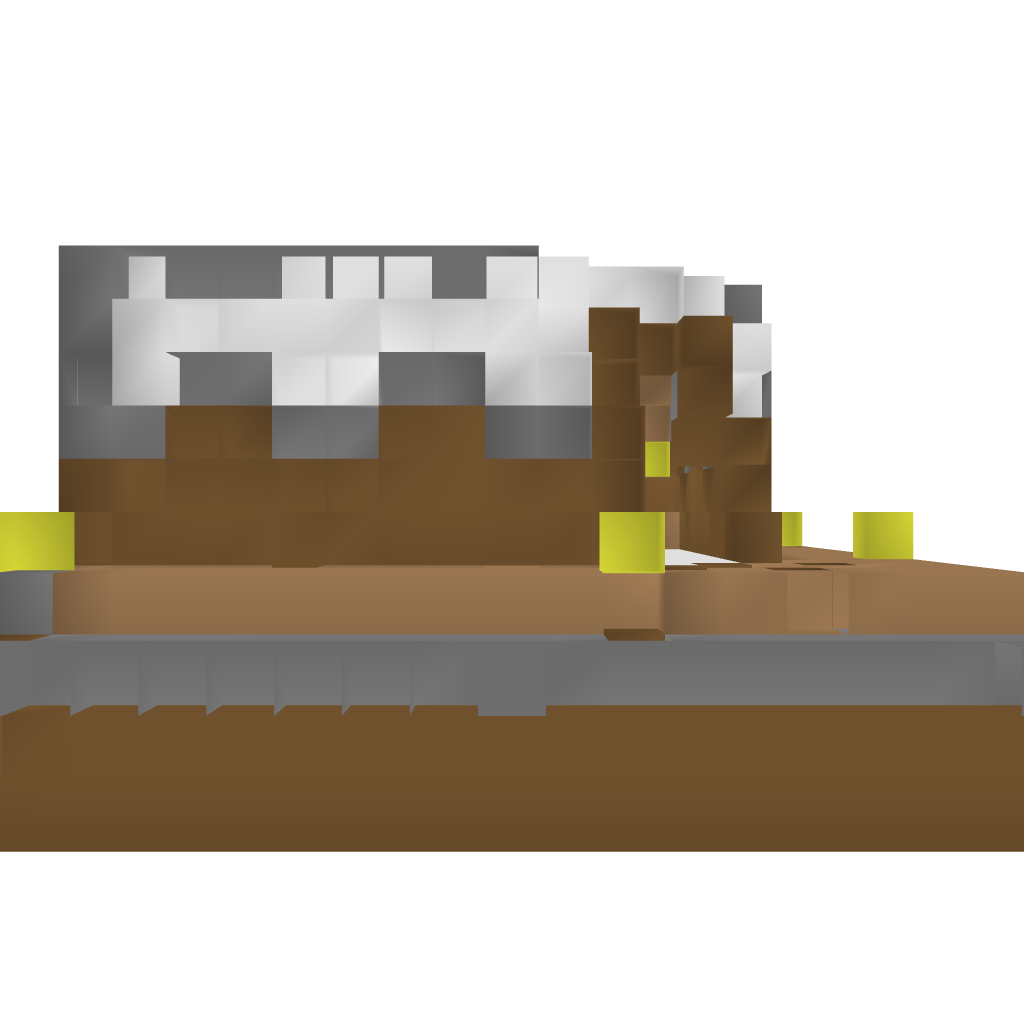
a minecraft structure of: Cake Shop shape of cake 50% earth below house